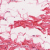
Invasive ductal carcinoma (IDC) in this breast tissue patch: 0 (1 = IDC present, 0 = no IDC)